Question:
I am new to GeoServer and I am trying to add a legend on an existing map. I am not sure where to add the legend XML file?
In the GeoServer user manual, they briefly talk about legend but it is not very clear: <URL>
I think the legend XML file should be added in the web map services page (WMS). But I tried to search for the key word like legend or something on the page but I cannot find it. Am I on the right direction?
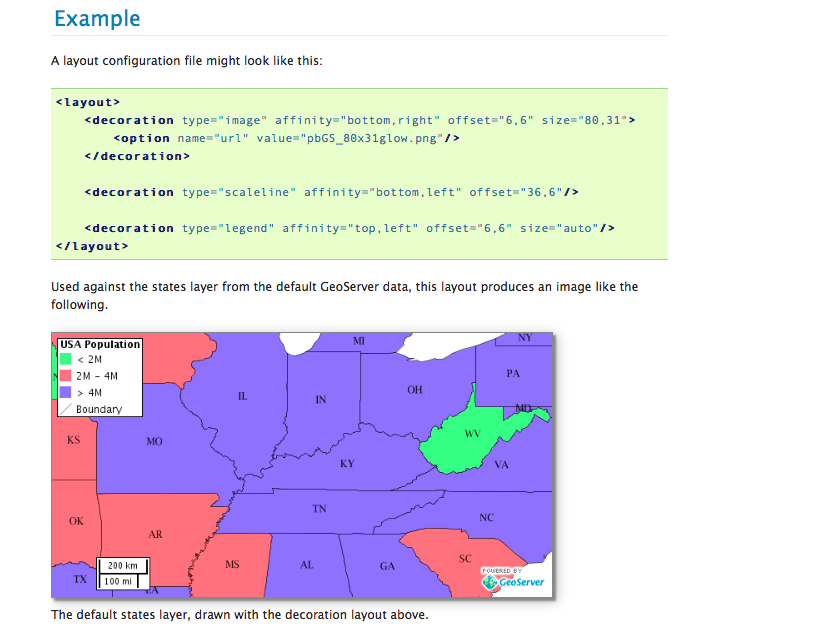
Answer: You are referring to WMS overlay decorations.
In the link <URL> that you included in the post, it gives the instructions needed to mimic the screenshot you've referenced.
> To use decorations in a GetMap request, the administrator must first
configure a decoration layout. These layouts are stored in a
subdirectory called 'layouts' in the 'GeoServer Data Directory' as XML
files, one file per layout. Each layout file must have the extension
.xml.
In essence, you:
1. create a descriptor file like what is offered in your post
2. Copy this file to the layouts folder that exists in the Data Directory on the Geoserver (the specific path varies on the installation)
3. craft requests for the wms layer with querystring parameters to instruct the server that you want to see the layer with the specified overlay. i.e. &format_options=layout:foo to the request parameters.
This embeds the overlay onto the layer itself. This is in contrast with Jose's answer which involves an additional HTTP request (which could be referenced in a '<img href=""/>' tag).
In either case, the legend component can be influenced by also applying a style in the request for the layer. These are commonly coded with SLD. For information on that is available <URL>
== Edit 01 ==
For Reference, the path to the data directory can be found here:

This is the path on the server where geoserver is installed where the data directory resides. The <URL> link has some detail on what is in this folder and the purpose of each item.